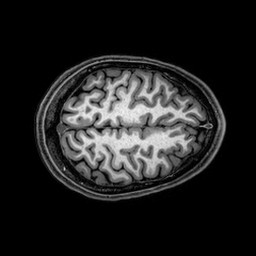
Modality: T1w
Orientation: axial
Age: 22
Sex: male